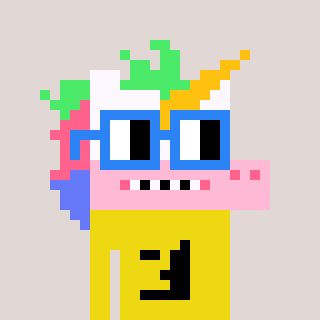
a pixel art character with square blue glasses, a unicorn-shaped head and a yellow-colored body on a warm background